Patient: sex F, age 68
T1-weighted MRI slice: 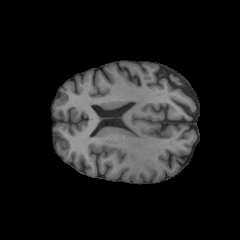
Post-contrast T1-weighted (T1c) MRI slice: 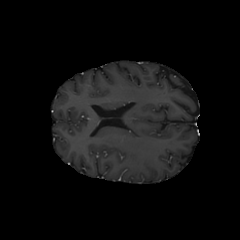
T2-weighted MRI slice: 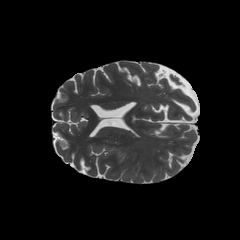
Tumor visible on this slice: yes
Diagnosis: Glioblastoma, IDH-wildtype
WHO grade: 4